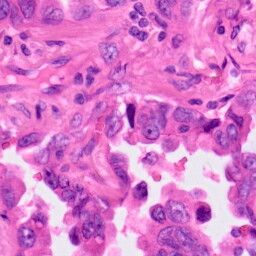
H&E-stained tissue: Lung